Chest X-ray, PA view. Patient: 47 years old, sex F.
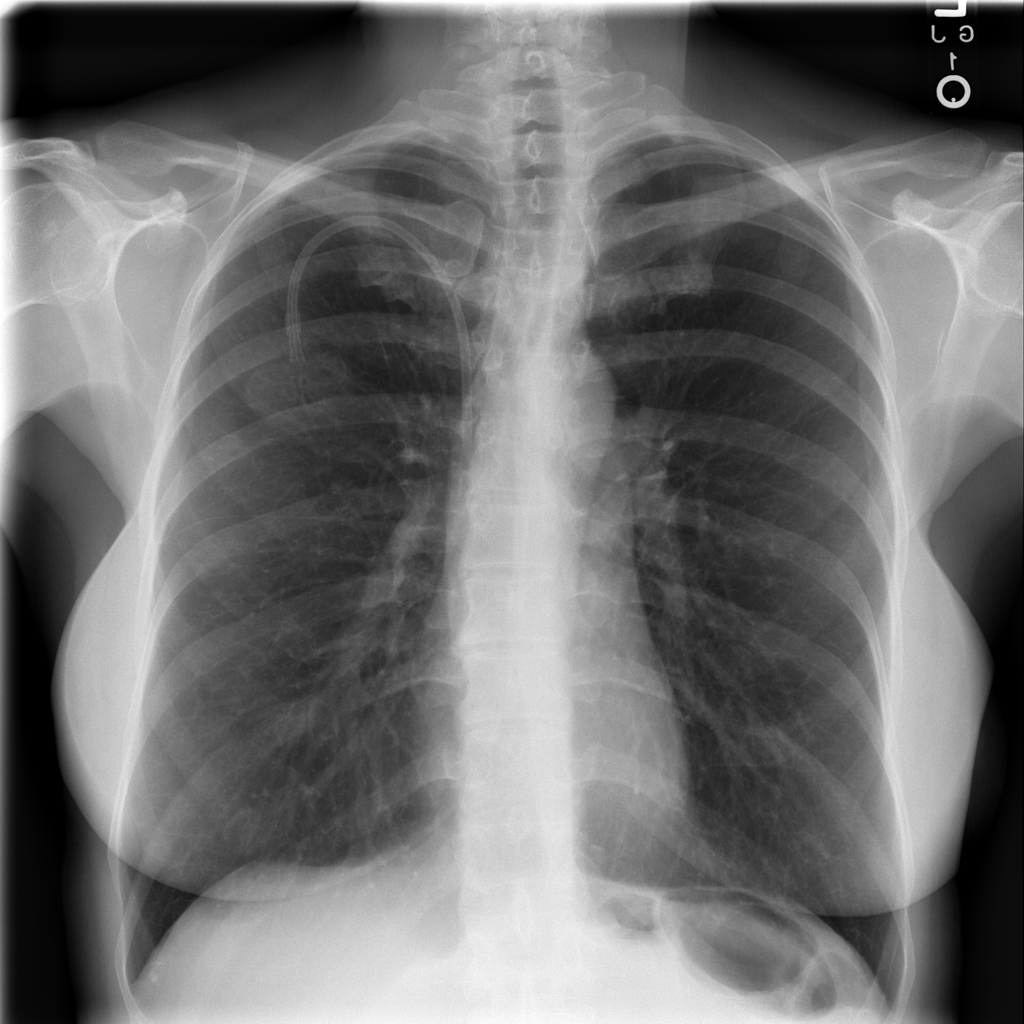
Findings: No Finding